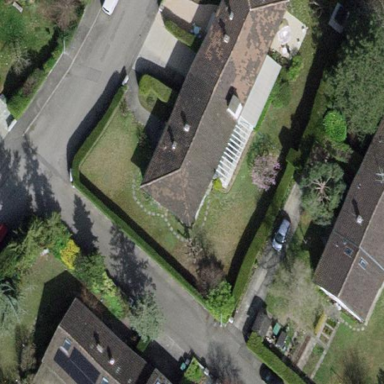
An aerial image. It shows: Garden surrounded by fence.